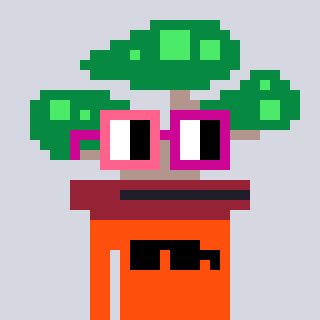
a pixel art character with square pink and red glasses, a bonsai-shaped head and a orange-colored body on a cool background